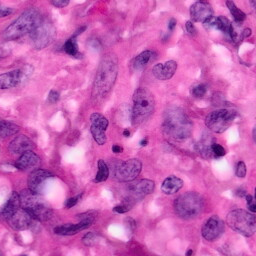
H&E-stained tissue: Pancreatic